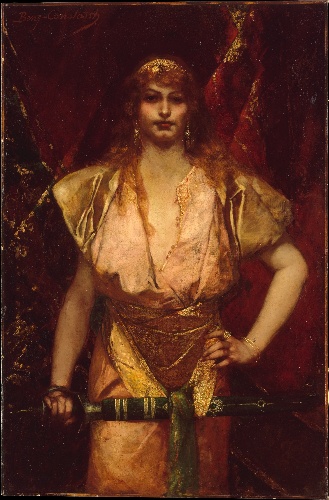
Title: Judith
Artist: Benjamin-Constant (Jean-Joseph-Benjamin Constant)
Artist bio: French, Paris 1845–1902 Paris
Date: possibly ca. 1886
Object type: Painting
Classification: Paintings
Medium: Oil on canvas
Dimensions: 47 1/2 x 31 1/2 in. (120.7 x 80 cm)
Department: European Paintings
Credit line: Gift of J. E. Gombos, 1959
Accession year: 1959
Repository: Metropolitan Museum of Art, New York, NY
Tags: Swords|Judith